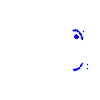
Particle: pion